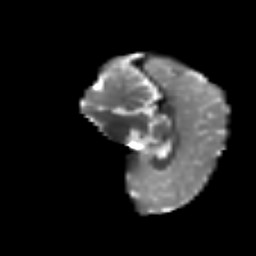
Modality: T2w
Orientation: sagittal
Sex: female
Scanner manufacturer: siemens
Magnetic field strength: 3 T
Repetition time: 5 s
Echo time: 0.071 s